Question: I have a template that have some images one from file system and other are from project images folder.
Images in the template that are coming from the images folder of my grails application is shown perfectly in the doc file. I am using below code to render these images:
'''
<img src="${g.resource(dir: 'images', file: 'phone-1.gif', absolute: true)}"/>
'''
But I have an image that is coming from file system(/opt/profileImages folder). Using below code to render this image in template:
'''
<g:img uri="${g.createLink(controller: 'personalDetail', action: 'showUserProfileImage', absolute: true)}"/>
'''
'''
def showUserProfileImage() {
User user = springSecurityService.currentUser as User
String profilePicturePath = "${grailsApplication.config.profilePictureDirectoryPath}/${user?.profilePicture?.fileName}"
File file = new File(profilePicturePath)
def img = file.bytes
response.contentType = user?.profilePicture?.mimeType
response.outputStream << img
response.outputStream.flush()
}
'''
This is working fine, showing profile image in the browser as well as in the pdf that I downloaded using grails rendering plugin.
But problem is .doc format file. When I download the template in doc format then image is not shown.

Can someone please tell me where I am wrong?
Or is there any other way to do this?
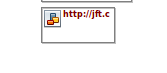
Answer: <URL>.
Following code is working perfectly:
'''
def showUserProfileImage() {
String profilePicturePath = "${grailsApplication.config.profilePictureDirectoryPath}/${params.id}"
File file = new File(profilePicturePath)
response.contentType = URLConnection.guessContentTypeFromName(file.getName())
response.outputStream << file.bytes
response.outputStream.flush()
}
'''
'''
<g:img uri="${grailsApplication.config.grails.serverURL}/user/showUserProfileImage/${userImageName}"/>
'''